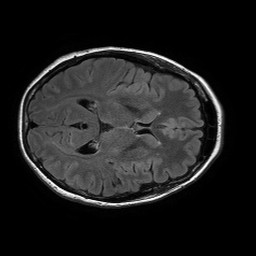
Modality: FLAIR
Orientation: axial
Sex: female
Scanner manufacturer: philips
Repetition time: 11 s
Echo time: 0.125 s